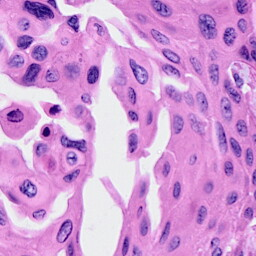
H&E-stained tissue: Cervix